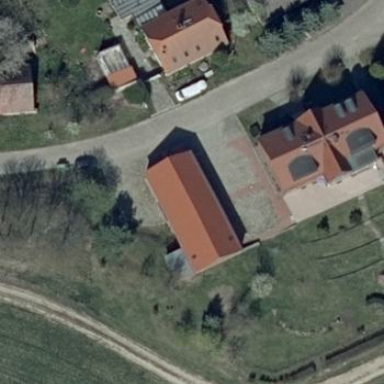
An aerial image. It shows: Barn building.